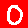
Digit: 0